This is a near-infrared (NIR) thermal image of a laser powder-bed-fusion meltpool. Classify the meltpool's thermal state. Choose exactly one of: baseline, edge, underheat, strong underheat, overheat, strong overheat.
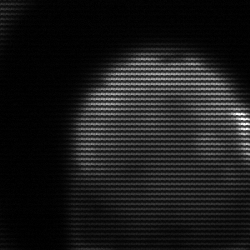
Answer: edge